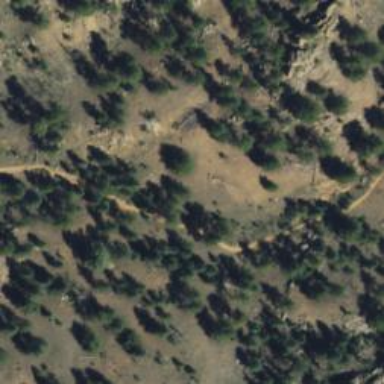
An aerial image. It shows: Trail path.